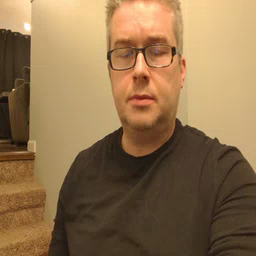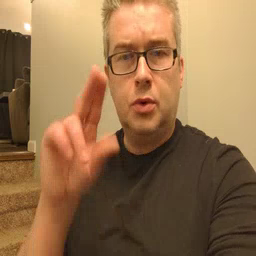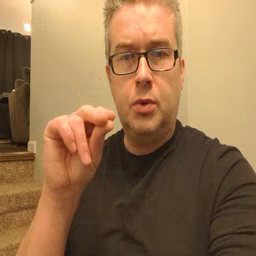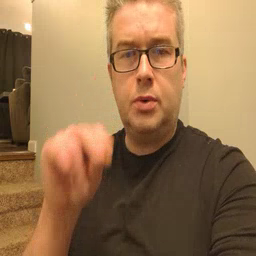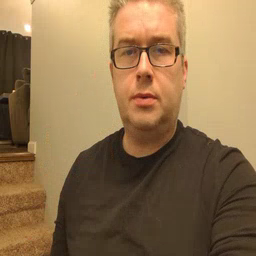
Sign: no